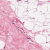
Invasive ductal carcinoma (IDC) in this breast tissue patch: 0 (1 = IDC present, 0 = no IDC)